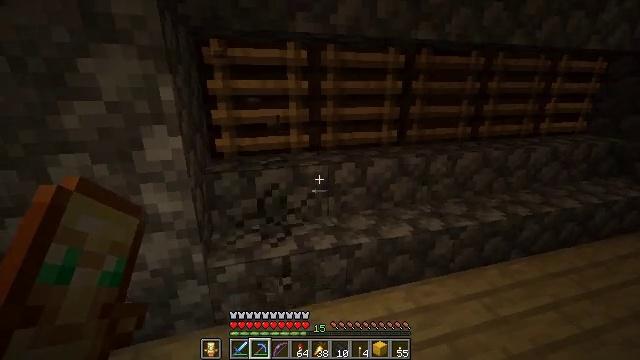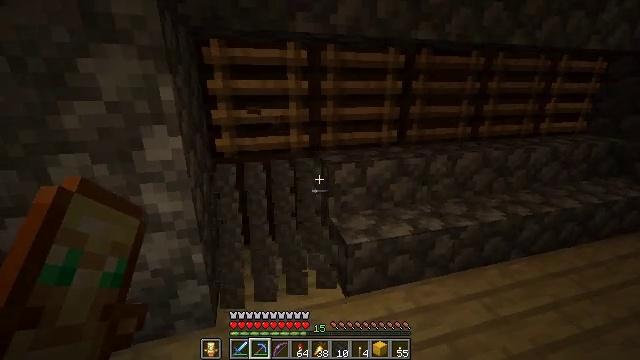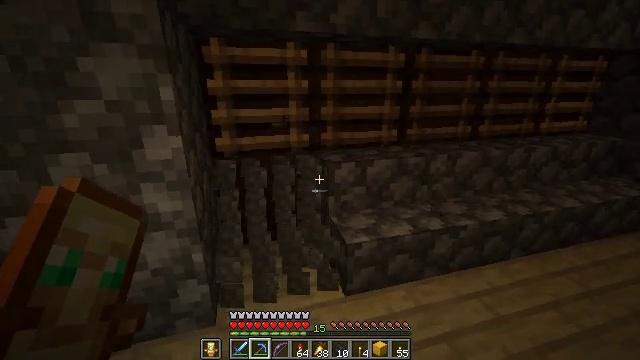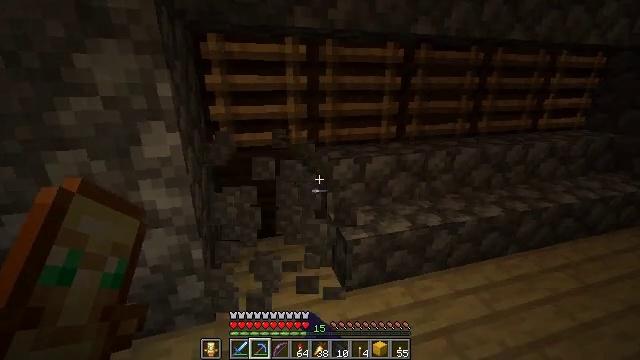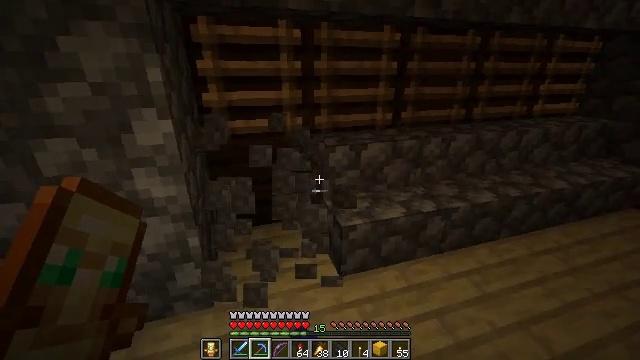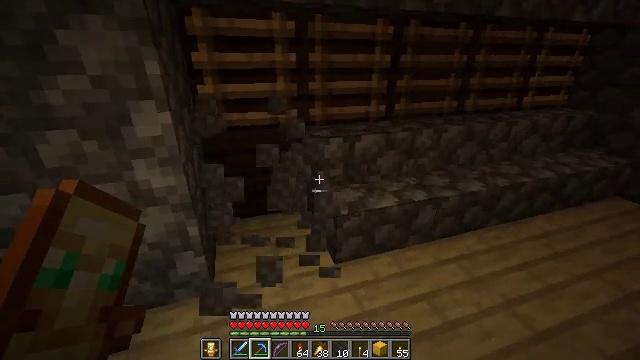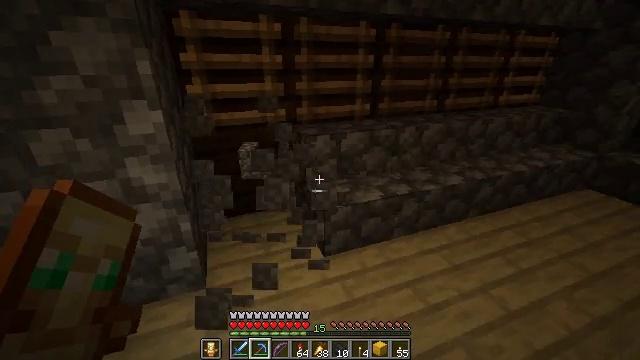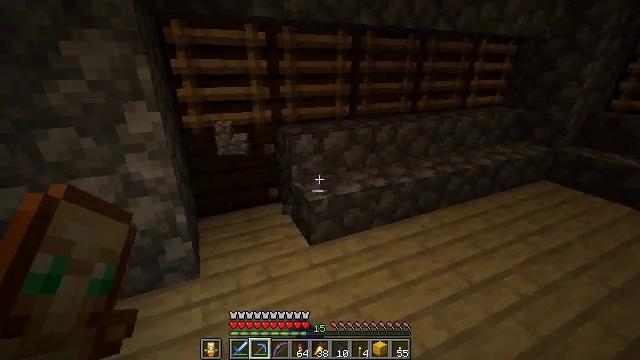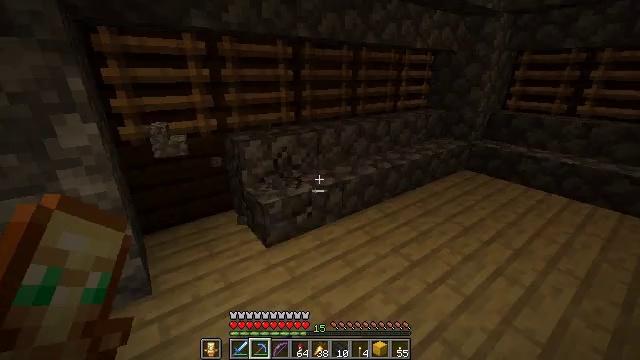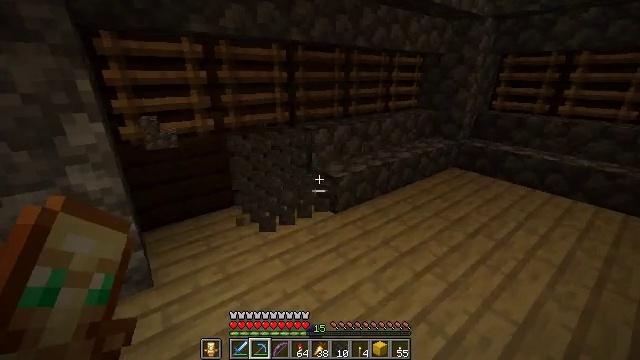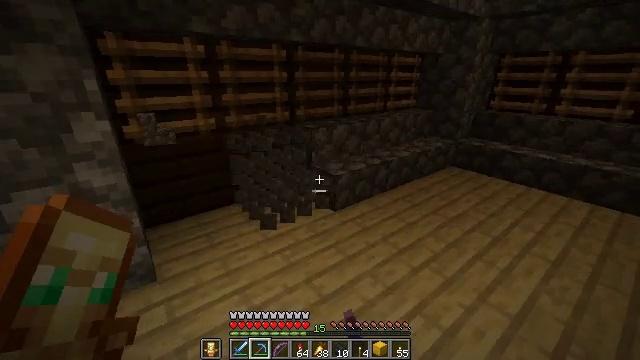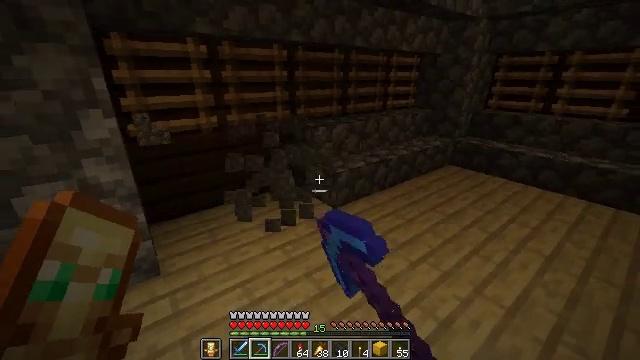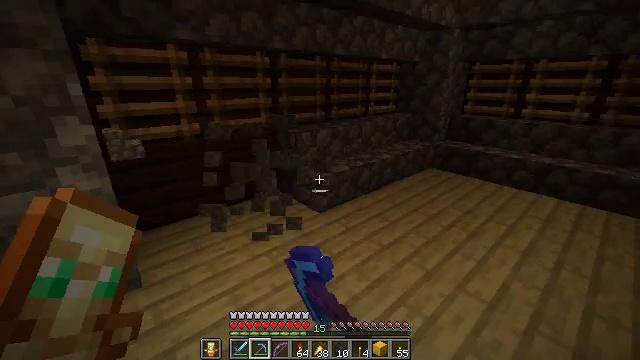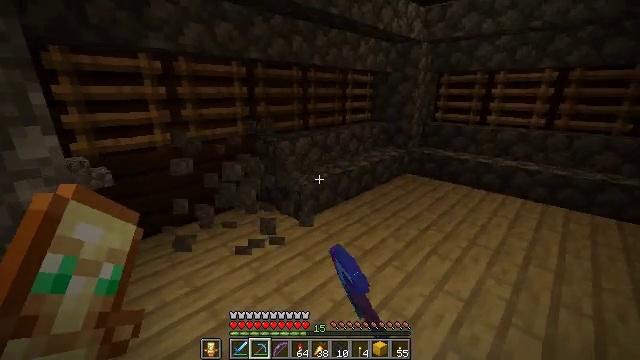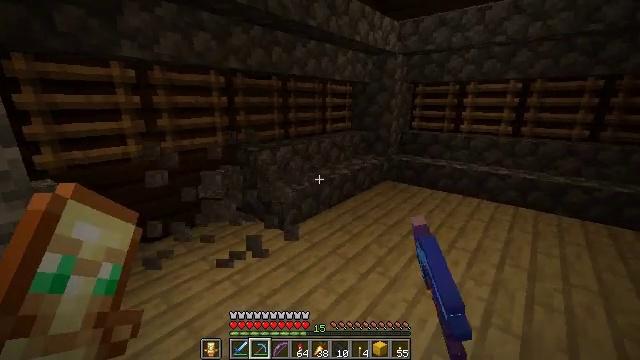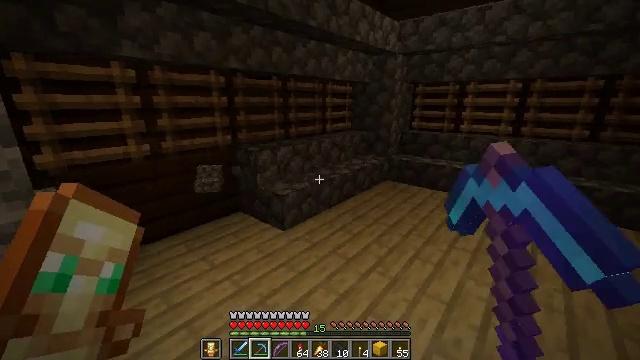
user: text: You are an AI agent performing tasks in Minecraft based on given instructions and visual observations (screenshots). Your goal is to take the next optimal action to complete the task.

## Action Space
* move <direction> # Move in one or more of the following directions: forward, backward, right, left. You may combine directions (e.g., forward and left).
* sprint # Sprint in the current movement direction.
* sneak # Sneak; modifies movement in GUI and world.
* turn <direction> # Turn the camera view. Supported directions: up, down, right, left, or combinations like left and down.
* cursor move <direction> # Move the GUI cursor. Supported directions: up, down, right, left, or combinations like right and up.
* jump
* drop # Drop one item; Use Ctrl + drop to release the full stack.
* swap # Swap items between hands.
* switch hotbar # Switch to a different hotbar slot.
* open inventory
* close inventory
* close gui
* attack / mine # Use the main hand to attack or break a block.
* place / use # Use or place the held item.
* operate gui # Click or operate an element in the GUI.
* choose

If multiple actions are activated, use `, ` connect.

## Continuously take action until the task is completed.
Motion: motion action
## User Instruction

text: Attack the cobblestone stairs to retrieve it.
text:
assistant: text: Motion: attack / mine
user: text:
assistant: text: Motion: attack / mine
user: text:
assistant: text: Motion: attack / mine
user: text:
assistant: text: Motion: turn right and down, attack / mine
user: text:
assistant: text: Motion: move back, turn right and down, attack / mine
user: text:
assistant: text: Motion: move back, turn right, attack / mine
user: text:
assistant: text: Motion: move back, turn right, attack / mine
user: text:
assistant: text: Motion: move back, turn right and up, attack / mine
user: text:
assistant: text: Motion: turn right, attack / mine
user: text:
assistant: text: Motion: attack / mine
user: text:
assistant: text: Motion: attack / mine
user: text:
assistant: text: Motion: turn right and up, attack / mine
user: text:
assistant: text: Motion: turn right and up, attack / mine
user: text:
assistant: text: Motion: turn right and up, attack / mine
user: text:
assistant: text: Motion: move left, attack / mine
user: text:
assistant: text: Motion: move left, attack / mine
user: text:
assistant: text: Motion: move left, attack / mine
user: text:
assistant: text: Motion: move left, attack / mine
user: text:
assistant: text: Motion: move left, turn right, attack / mine
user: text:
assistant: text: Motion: move left, turn right, attack / mine
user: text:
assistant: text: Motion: move left, turn right and down, attack / mine
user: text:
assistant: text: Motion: attack / mine